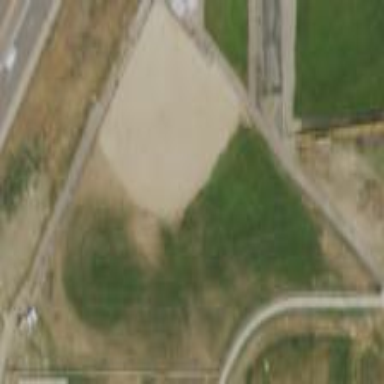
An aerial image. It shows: Softball pitch for leisure and sport activities.